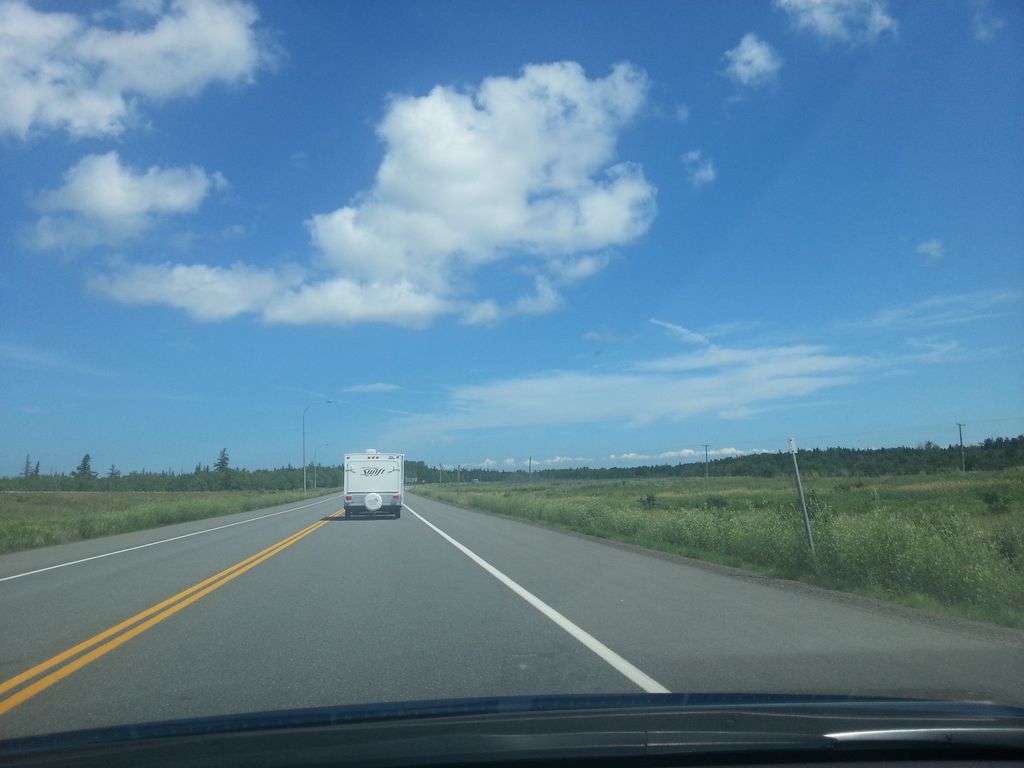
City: charlottetown